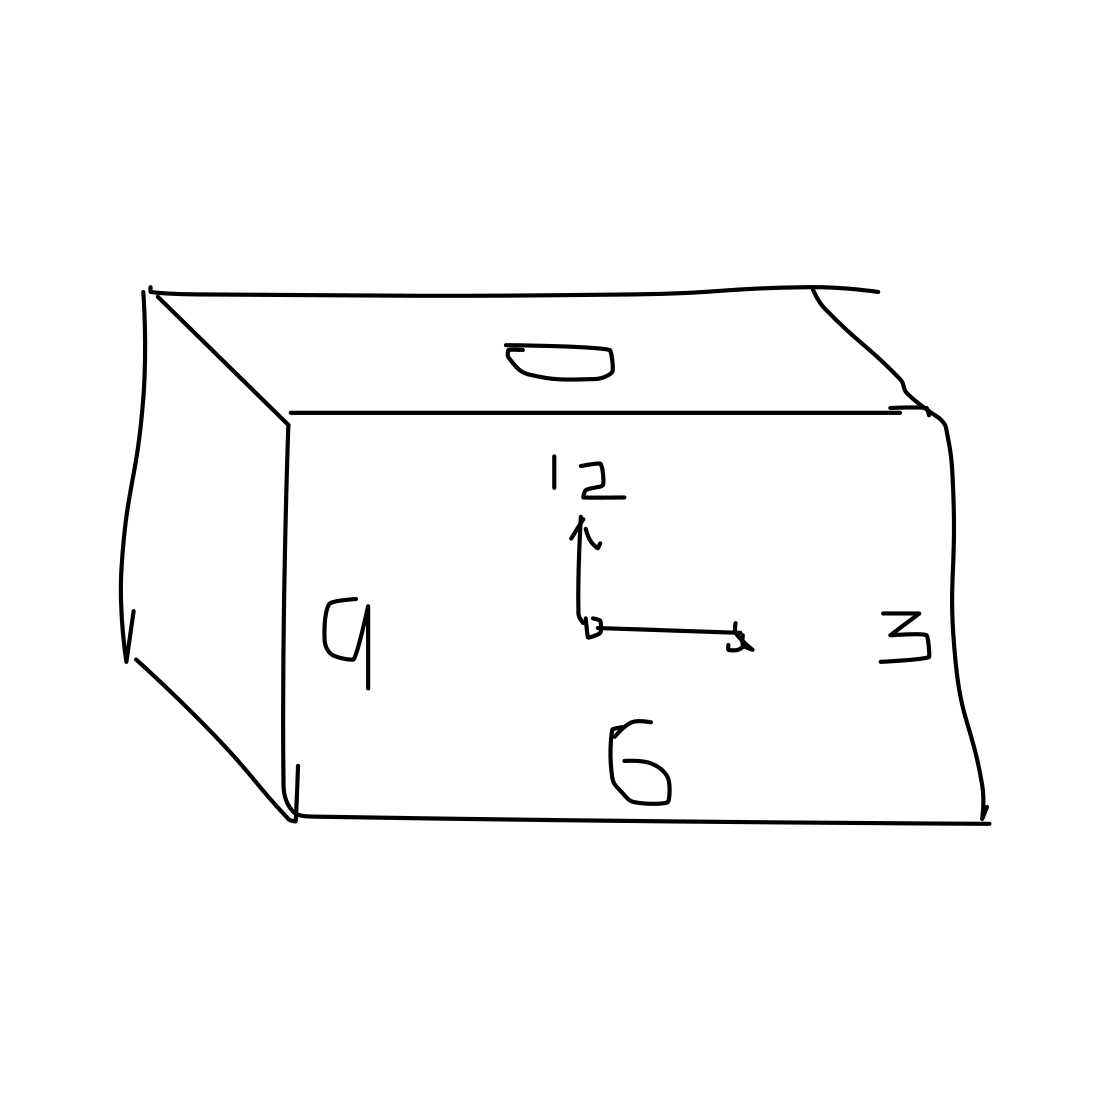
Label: alarm clock